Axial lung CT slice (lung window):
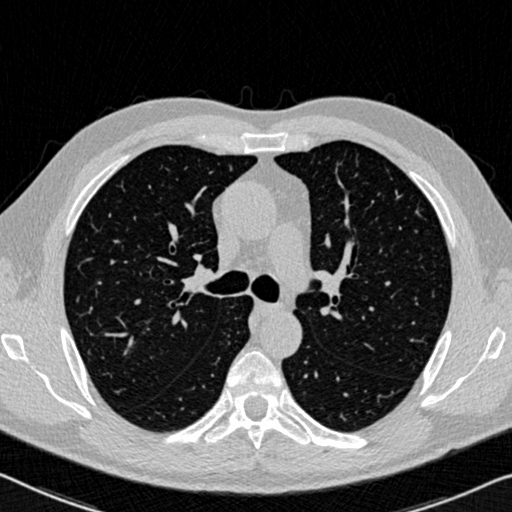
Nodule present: no